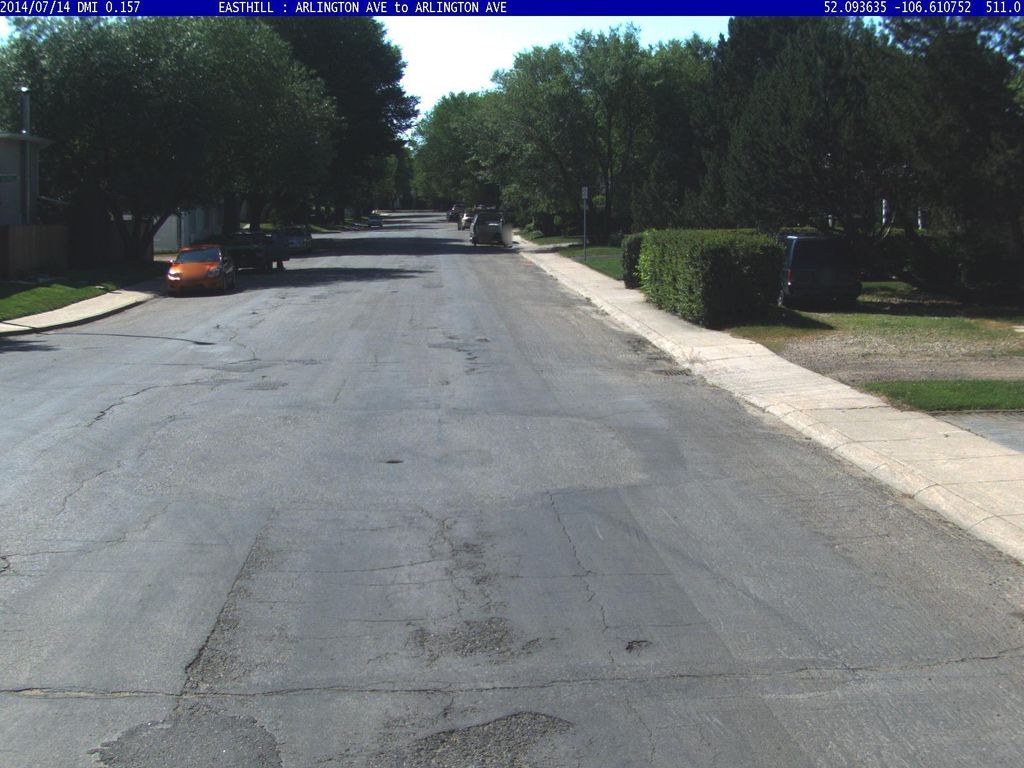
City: saskatoon